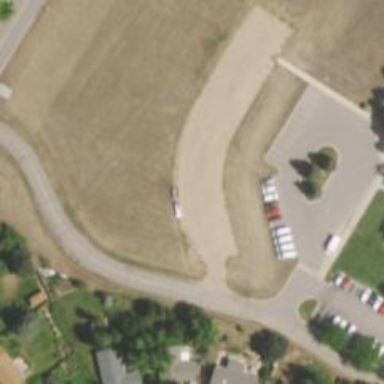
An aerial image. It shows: Unpaved surface parking area.